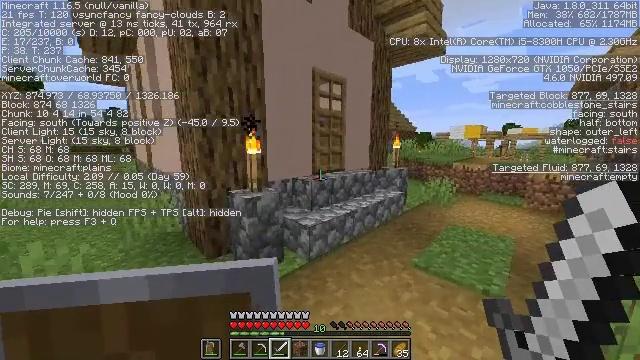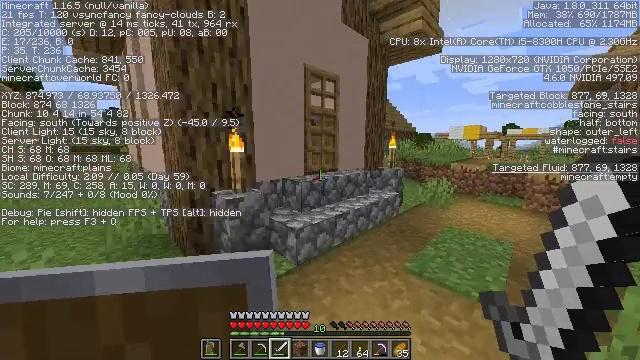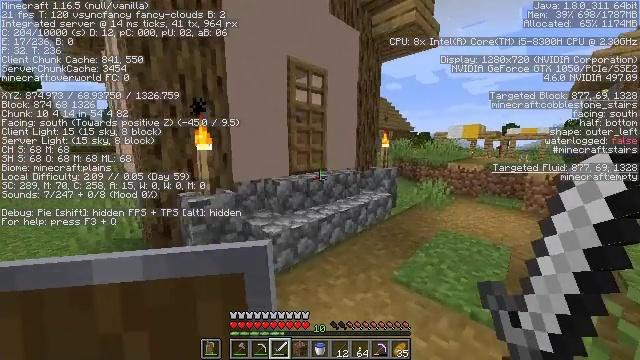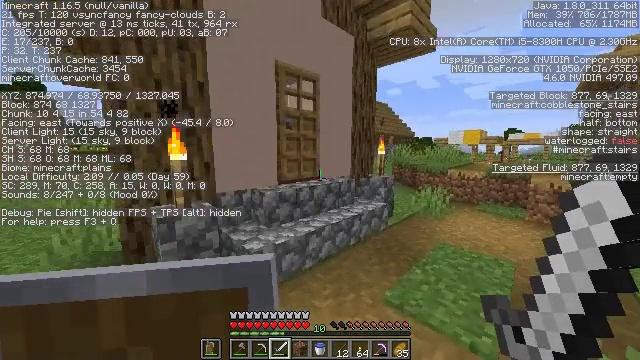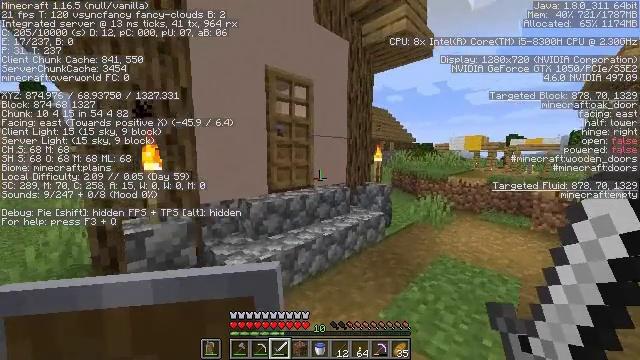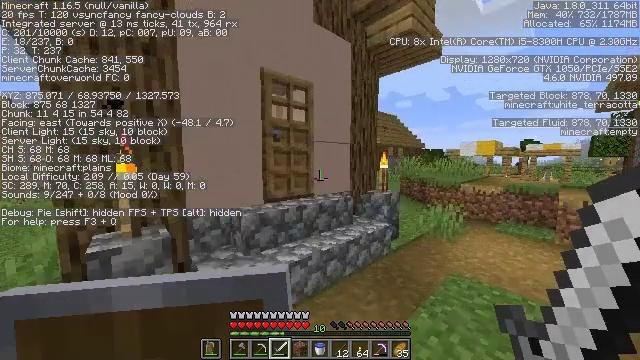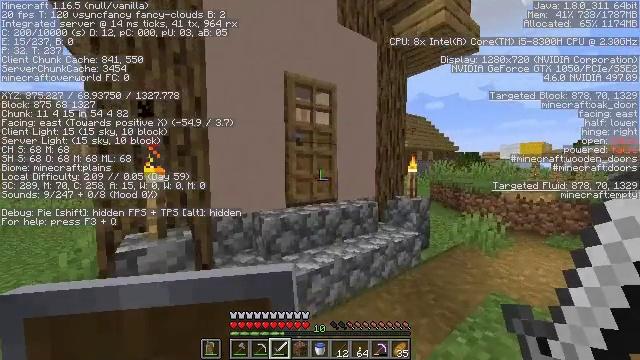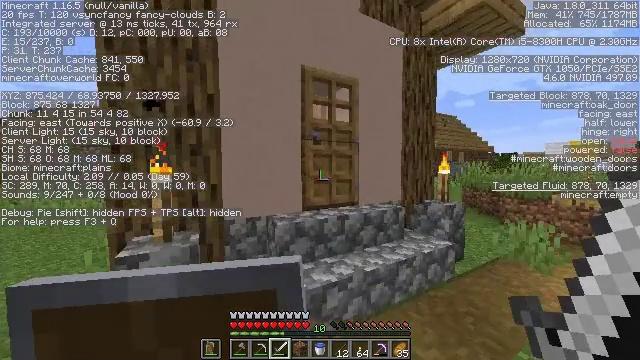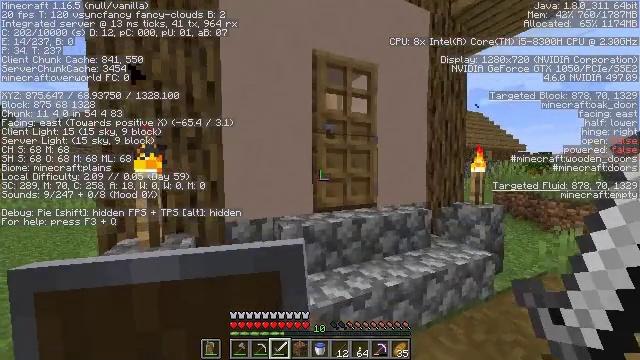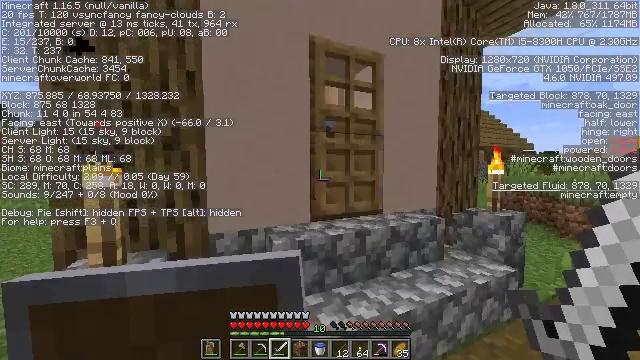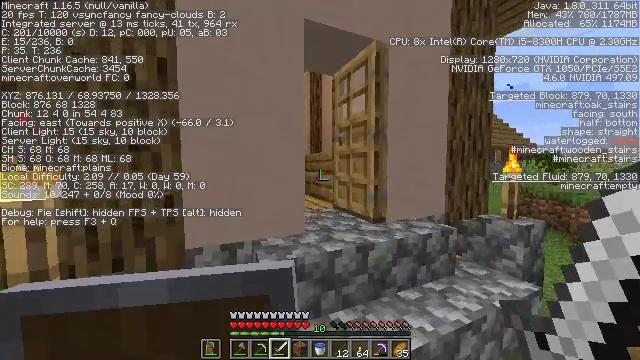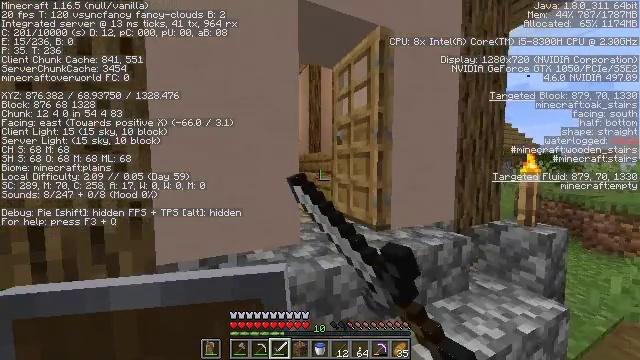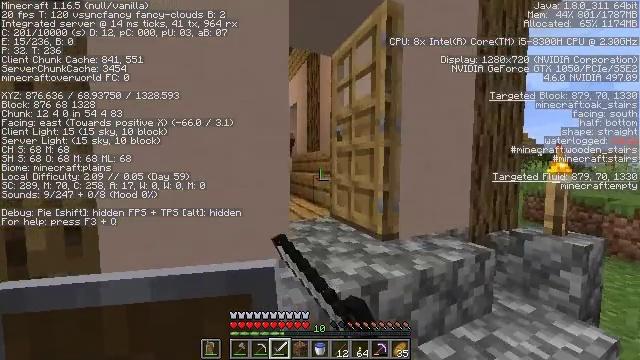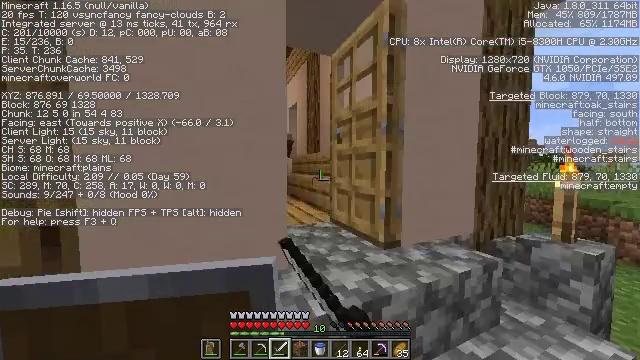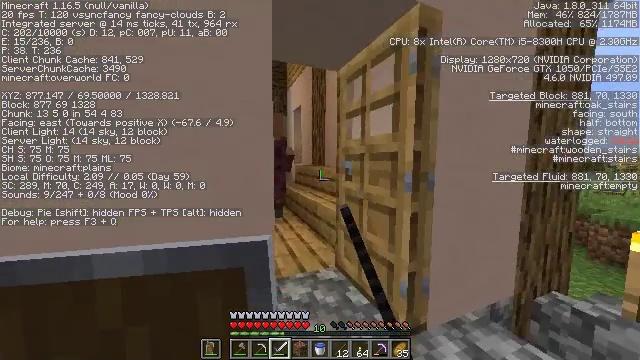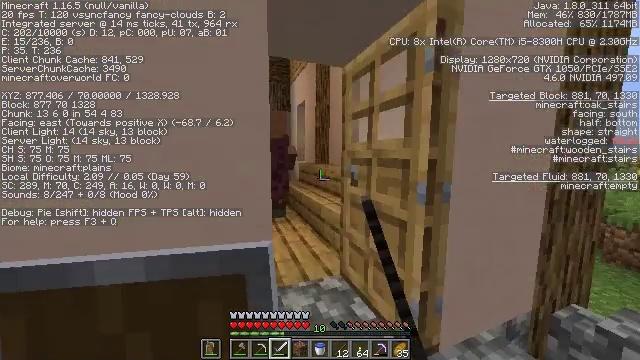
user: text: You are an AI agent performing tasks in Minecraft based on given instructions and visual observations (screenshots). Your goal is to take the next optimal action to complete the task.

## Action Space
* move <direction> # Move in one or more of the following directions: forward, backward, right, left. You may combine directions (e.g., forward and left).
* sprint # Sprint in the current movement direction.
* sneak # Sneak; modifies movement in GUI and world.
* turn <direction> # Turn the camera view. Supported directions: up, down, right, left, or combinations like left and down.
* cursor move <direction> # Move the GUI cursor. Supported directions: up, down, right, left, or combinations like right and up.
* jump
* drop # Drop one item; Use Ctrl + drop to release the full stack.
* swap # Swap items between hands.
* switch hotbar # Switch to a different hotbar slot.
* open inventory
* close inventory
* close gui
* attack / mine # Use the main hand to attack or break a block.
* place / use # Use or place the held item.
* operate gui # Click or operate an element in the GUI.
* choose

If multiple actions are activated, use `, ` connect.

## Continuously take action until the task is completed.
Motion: motion action
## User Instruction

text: Gather the yellow bed by attacking it.
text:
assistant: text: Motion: move forward and move right
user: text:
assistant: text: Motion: move forward and move right
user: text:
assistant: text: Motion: move forward and move right, turn up
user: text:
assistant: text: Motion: move forward and move right, turn up
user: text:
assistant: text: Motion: move forward, turn left and up
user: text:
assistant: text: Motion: move forward, turn left and up
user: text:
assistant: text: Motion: move forward, turn left
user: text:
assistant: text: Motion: move forward, turn left
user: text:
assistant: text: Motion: move forward
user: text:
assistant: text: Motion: move forward, use / place
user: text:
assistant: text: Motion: move forward, use / place
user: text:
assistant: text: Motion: move forward
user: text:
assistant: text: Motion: move forward
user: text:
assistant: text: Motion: move forward, turn left and down
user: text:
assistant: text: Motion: move forward, turn left and down
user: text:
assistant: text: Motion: move forward, turn left and down
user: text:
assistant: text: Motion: move forward, turn left and down
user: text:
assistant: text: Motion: move forward, turn left and down
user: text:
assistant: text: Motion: move forward, turn left and down
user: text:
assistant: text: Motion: move forward, turn left and down
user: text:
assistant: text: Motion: move forward, turn left and down
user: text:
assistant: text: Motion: move forward, turn left and down
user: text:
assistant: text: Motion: move forward
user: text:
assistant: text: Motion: move forward
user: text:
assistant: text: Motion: move forward
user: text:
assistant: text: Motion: move forward and move right
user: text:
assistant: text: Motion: move forward and move right
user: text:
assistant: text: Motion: move forward and move right, turn left
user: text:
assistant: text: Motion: move forward and move right, turn left
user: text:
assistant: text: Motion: move forward and move left